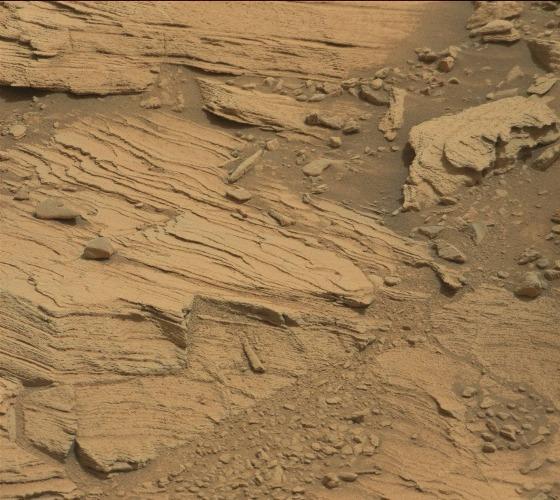
Terrain classes present: Bedrock, Gravel / Sand / Soil, Rock